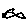
Label: fish